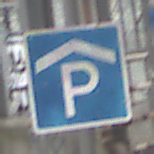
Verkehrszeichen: Parkhaus
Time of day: Midday
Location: Roofed (Special)
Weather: Overcast
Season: NotSpecified
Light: Natural